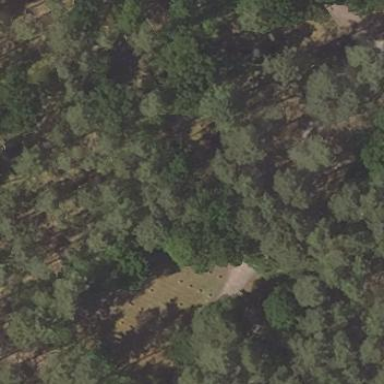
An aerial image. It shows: Cemetery.